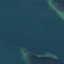
Land use / land cover: SeaLake